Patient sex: M
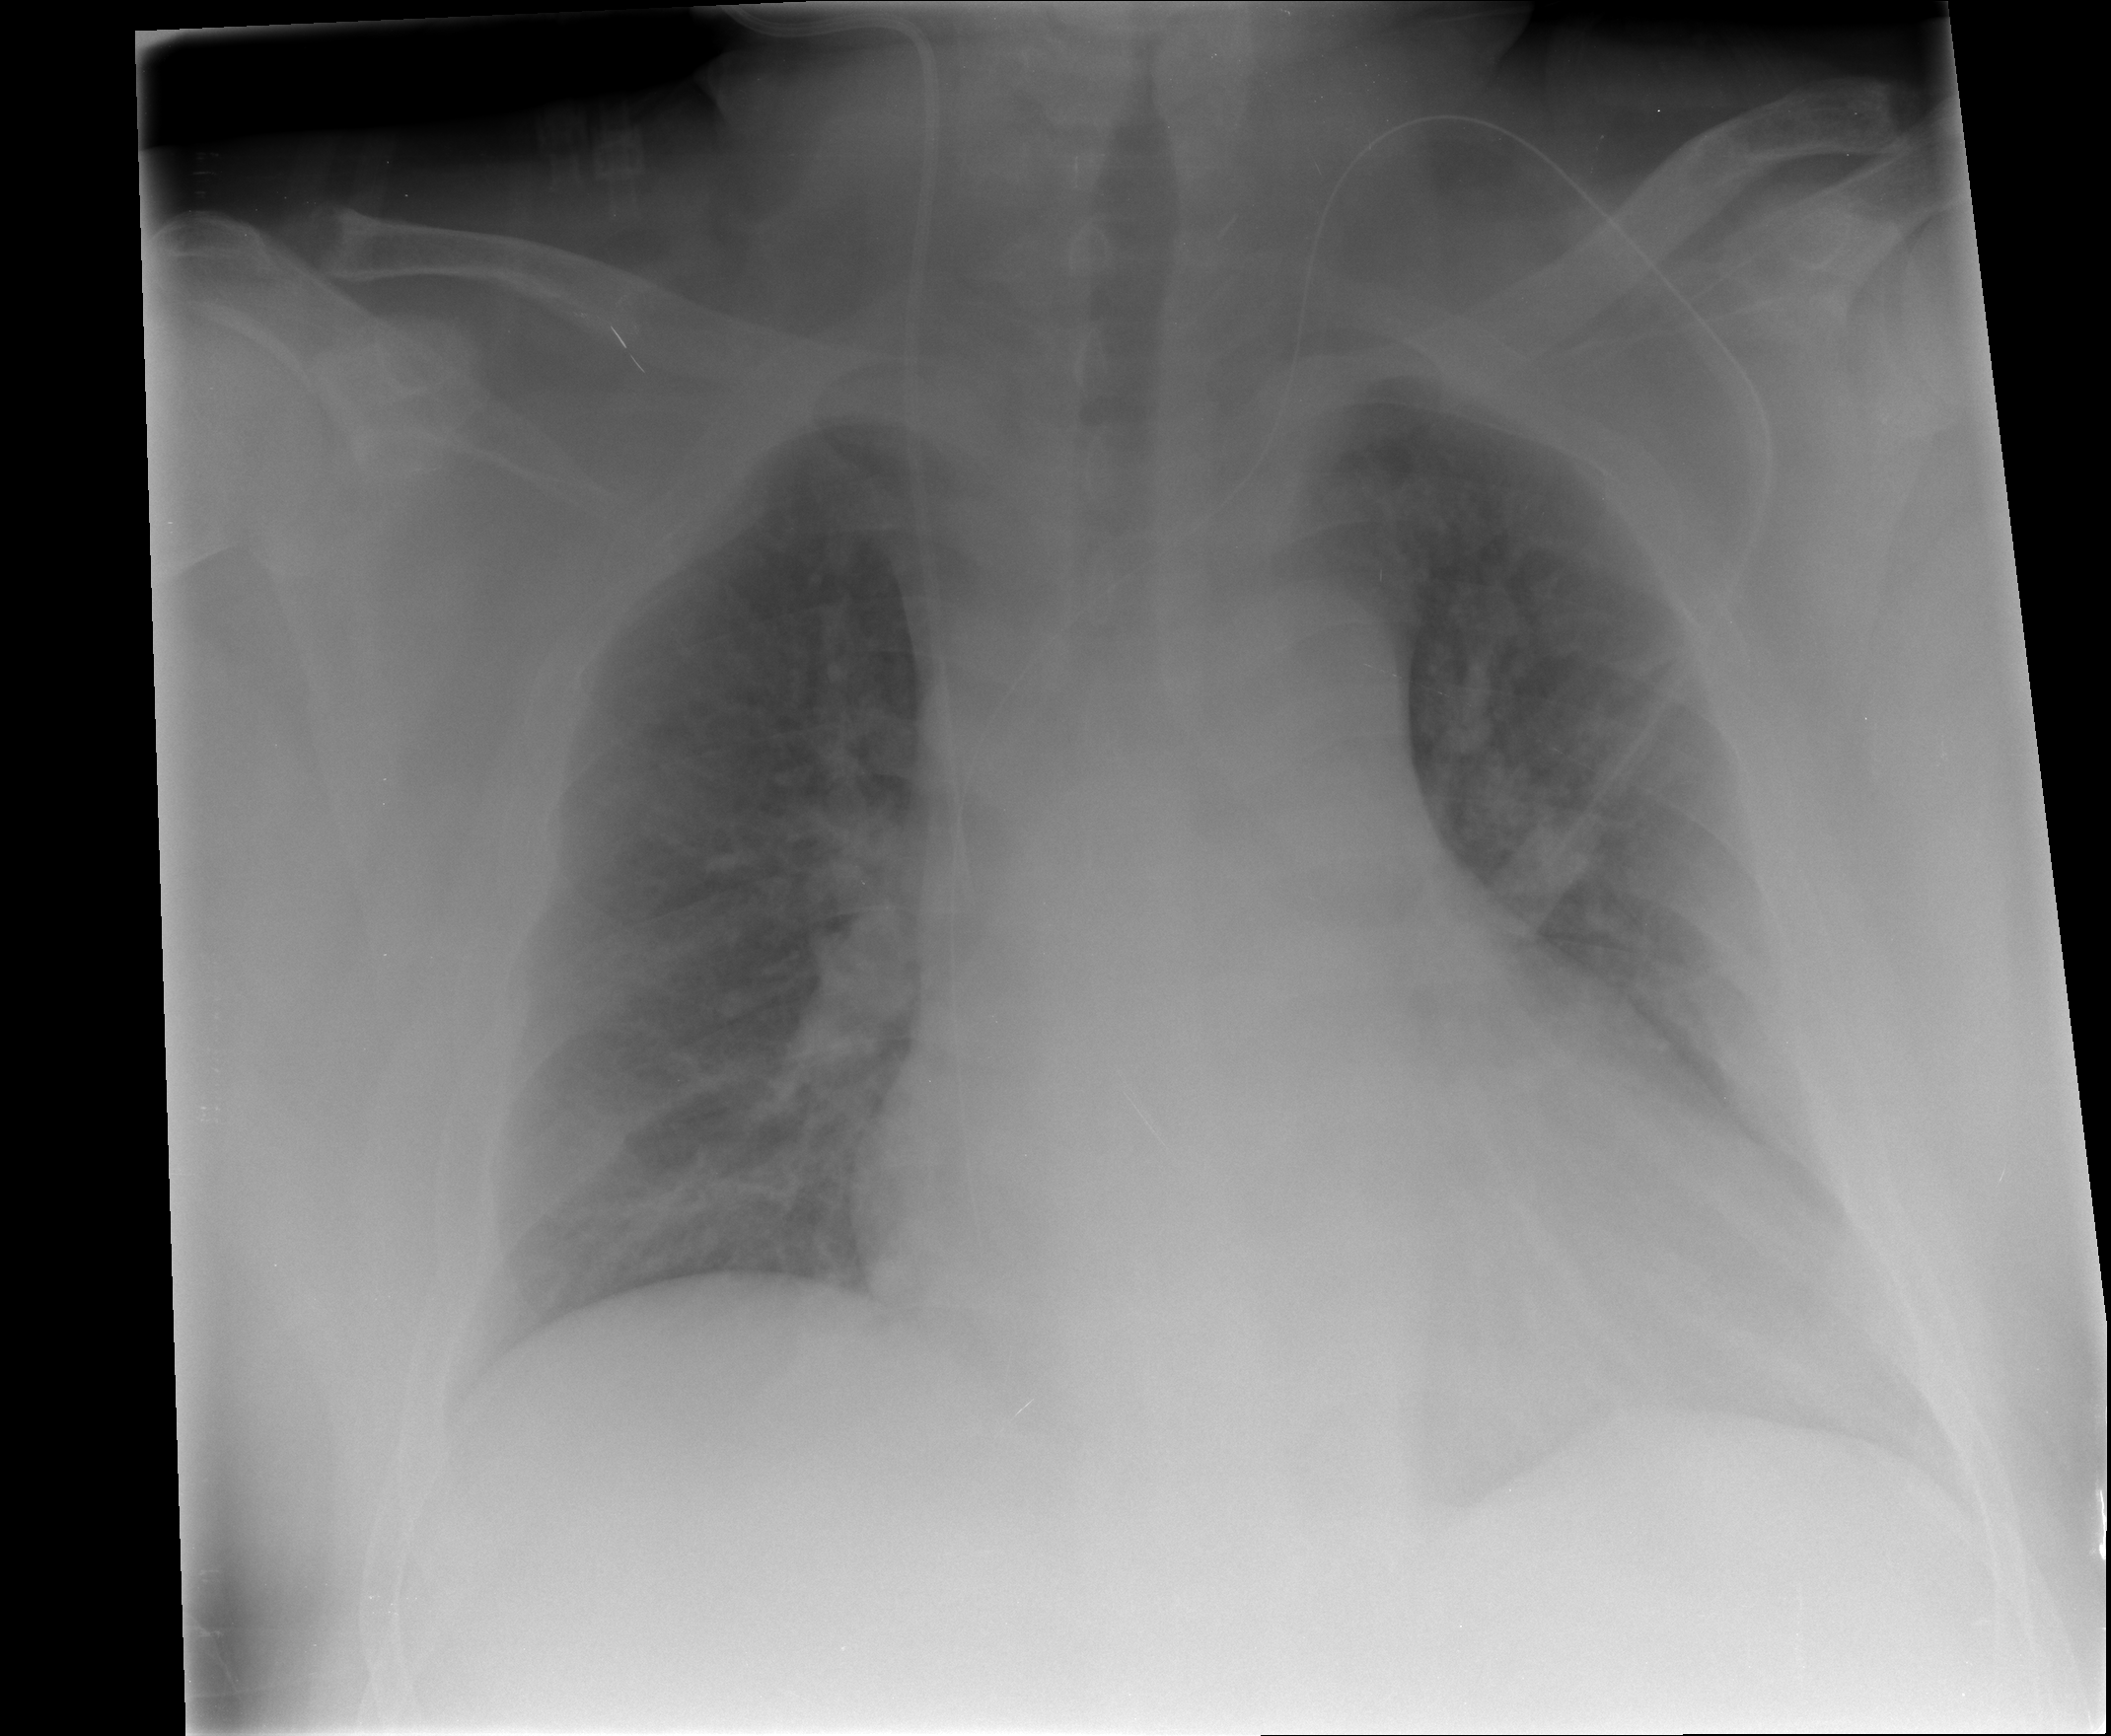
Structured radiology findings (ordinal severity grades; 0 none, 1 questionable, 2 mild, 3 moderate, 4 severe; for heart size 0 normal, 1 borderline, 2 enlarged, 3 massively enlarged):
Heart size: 2
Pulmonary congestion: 3
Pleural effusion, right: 0
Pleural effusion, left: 0
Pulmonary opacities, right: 2
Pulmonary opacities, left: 2
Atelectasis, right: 0
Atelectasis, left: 0